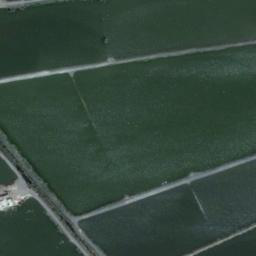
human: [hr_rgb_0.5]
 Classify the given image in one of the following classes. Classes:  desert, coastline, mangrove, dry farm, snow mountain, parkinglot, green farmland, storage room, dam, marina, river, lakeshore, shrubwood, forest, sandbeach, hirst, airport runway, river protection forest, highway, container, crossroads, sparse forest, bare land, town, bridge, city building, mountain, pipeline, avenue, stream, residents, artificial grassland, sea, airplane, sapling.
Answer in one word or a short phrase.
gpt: green farmland